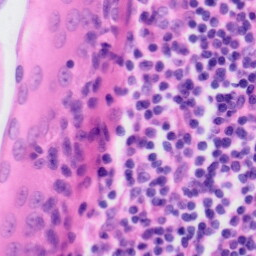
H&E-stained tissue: Tonsil